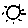
Label: sun